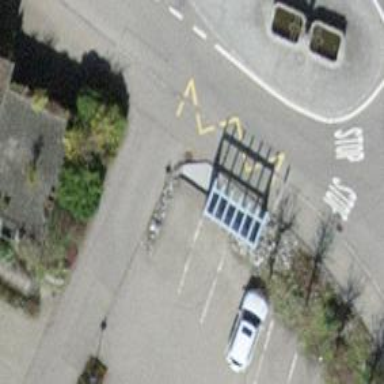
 serving as platform for public transportation."